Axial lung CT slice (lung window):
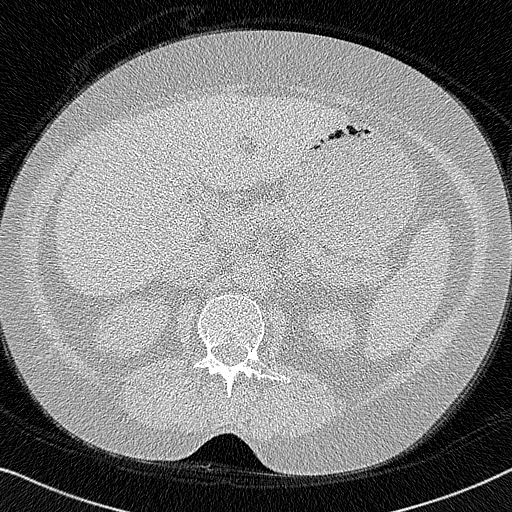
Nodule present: no